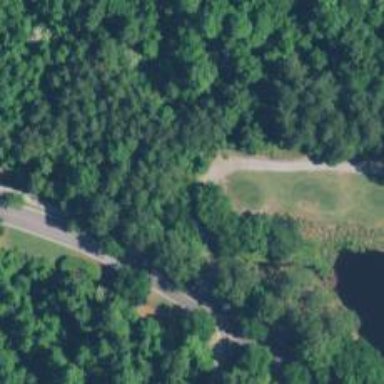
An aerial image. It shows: Footway that resembles golf path.